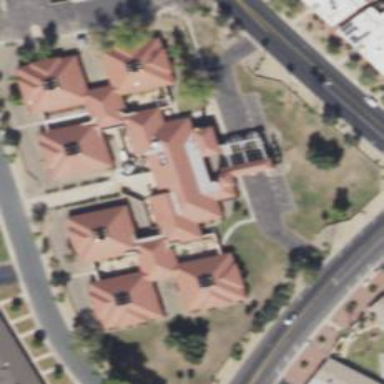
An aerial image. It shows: Building.